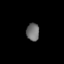
Tissue: lung
Cell type: Epithelial cells
Senescence score: 0.2199
Nuclear area (px): 223
Mean DAPI intensity: 112.224